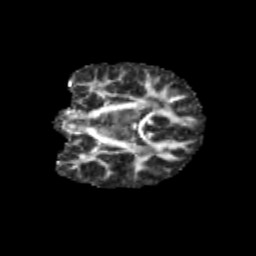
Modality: FA
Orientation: coronal
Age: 12
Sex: female
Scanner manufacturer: siemens
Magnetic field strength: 3 T
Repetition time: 3.8 s
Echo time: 0.07 s